Interaction volume radius: 10 \u00c5
Interaction volume height: 10 \u00c5
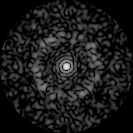
Disorder parameter: 0.7928